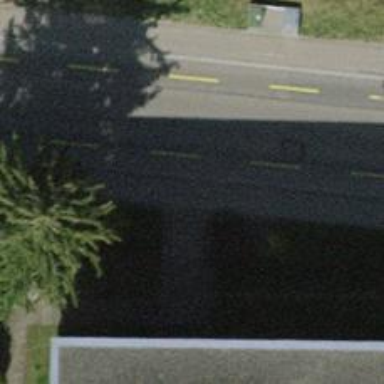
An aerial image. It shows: Footway surfaced with paving stones.